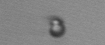
Label: nanoplankton_mix